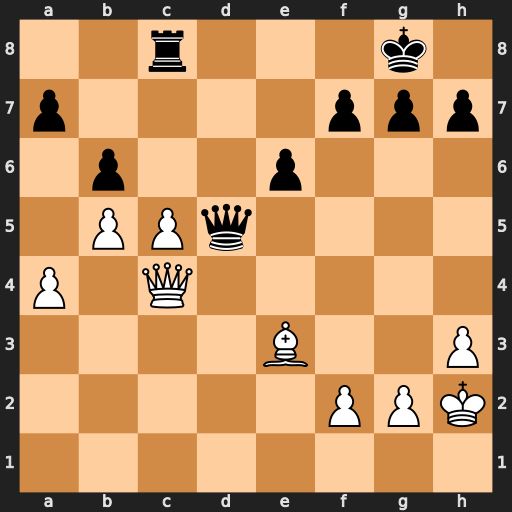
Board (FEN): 2r3k1/p4ppp/1p2p3/1PPq4/P1Q5/4B2P/5PPK/8
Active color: w
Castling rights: -
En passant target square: -
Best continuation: Qxd5 exd5 cxb6 axb6 Bxb6